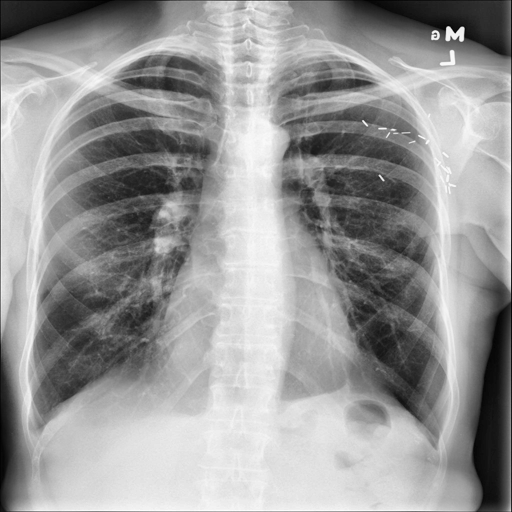
Finding: NORMAL